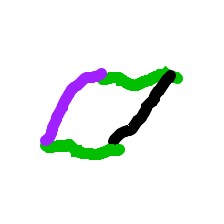
Shape: parallelogram